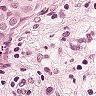
Metastatic tissue present: yes